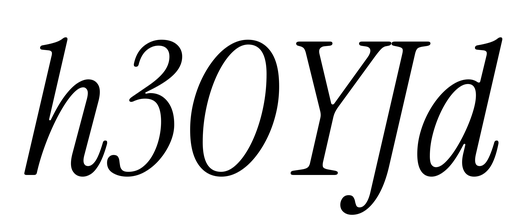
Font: InstrumentSerif-Italic